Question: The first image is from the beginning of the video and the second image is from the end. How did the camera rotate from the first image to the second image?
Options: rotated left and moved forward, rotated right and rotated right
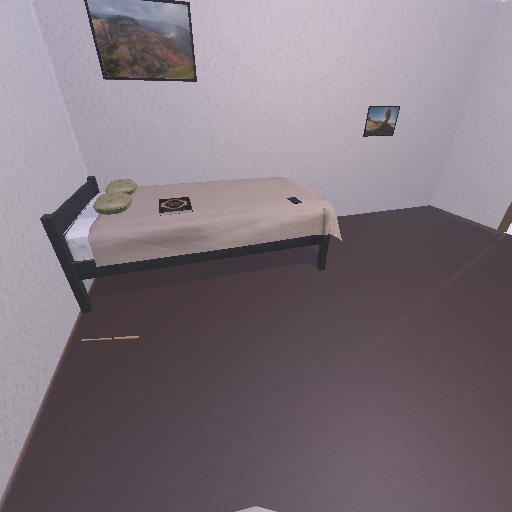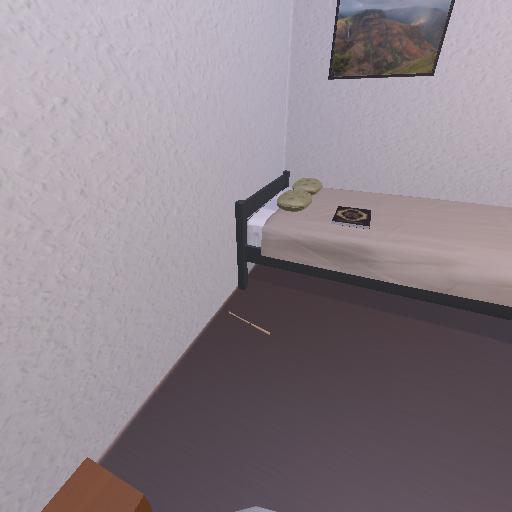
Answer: rotated left and moved forward